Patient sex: M
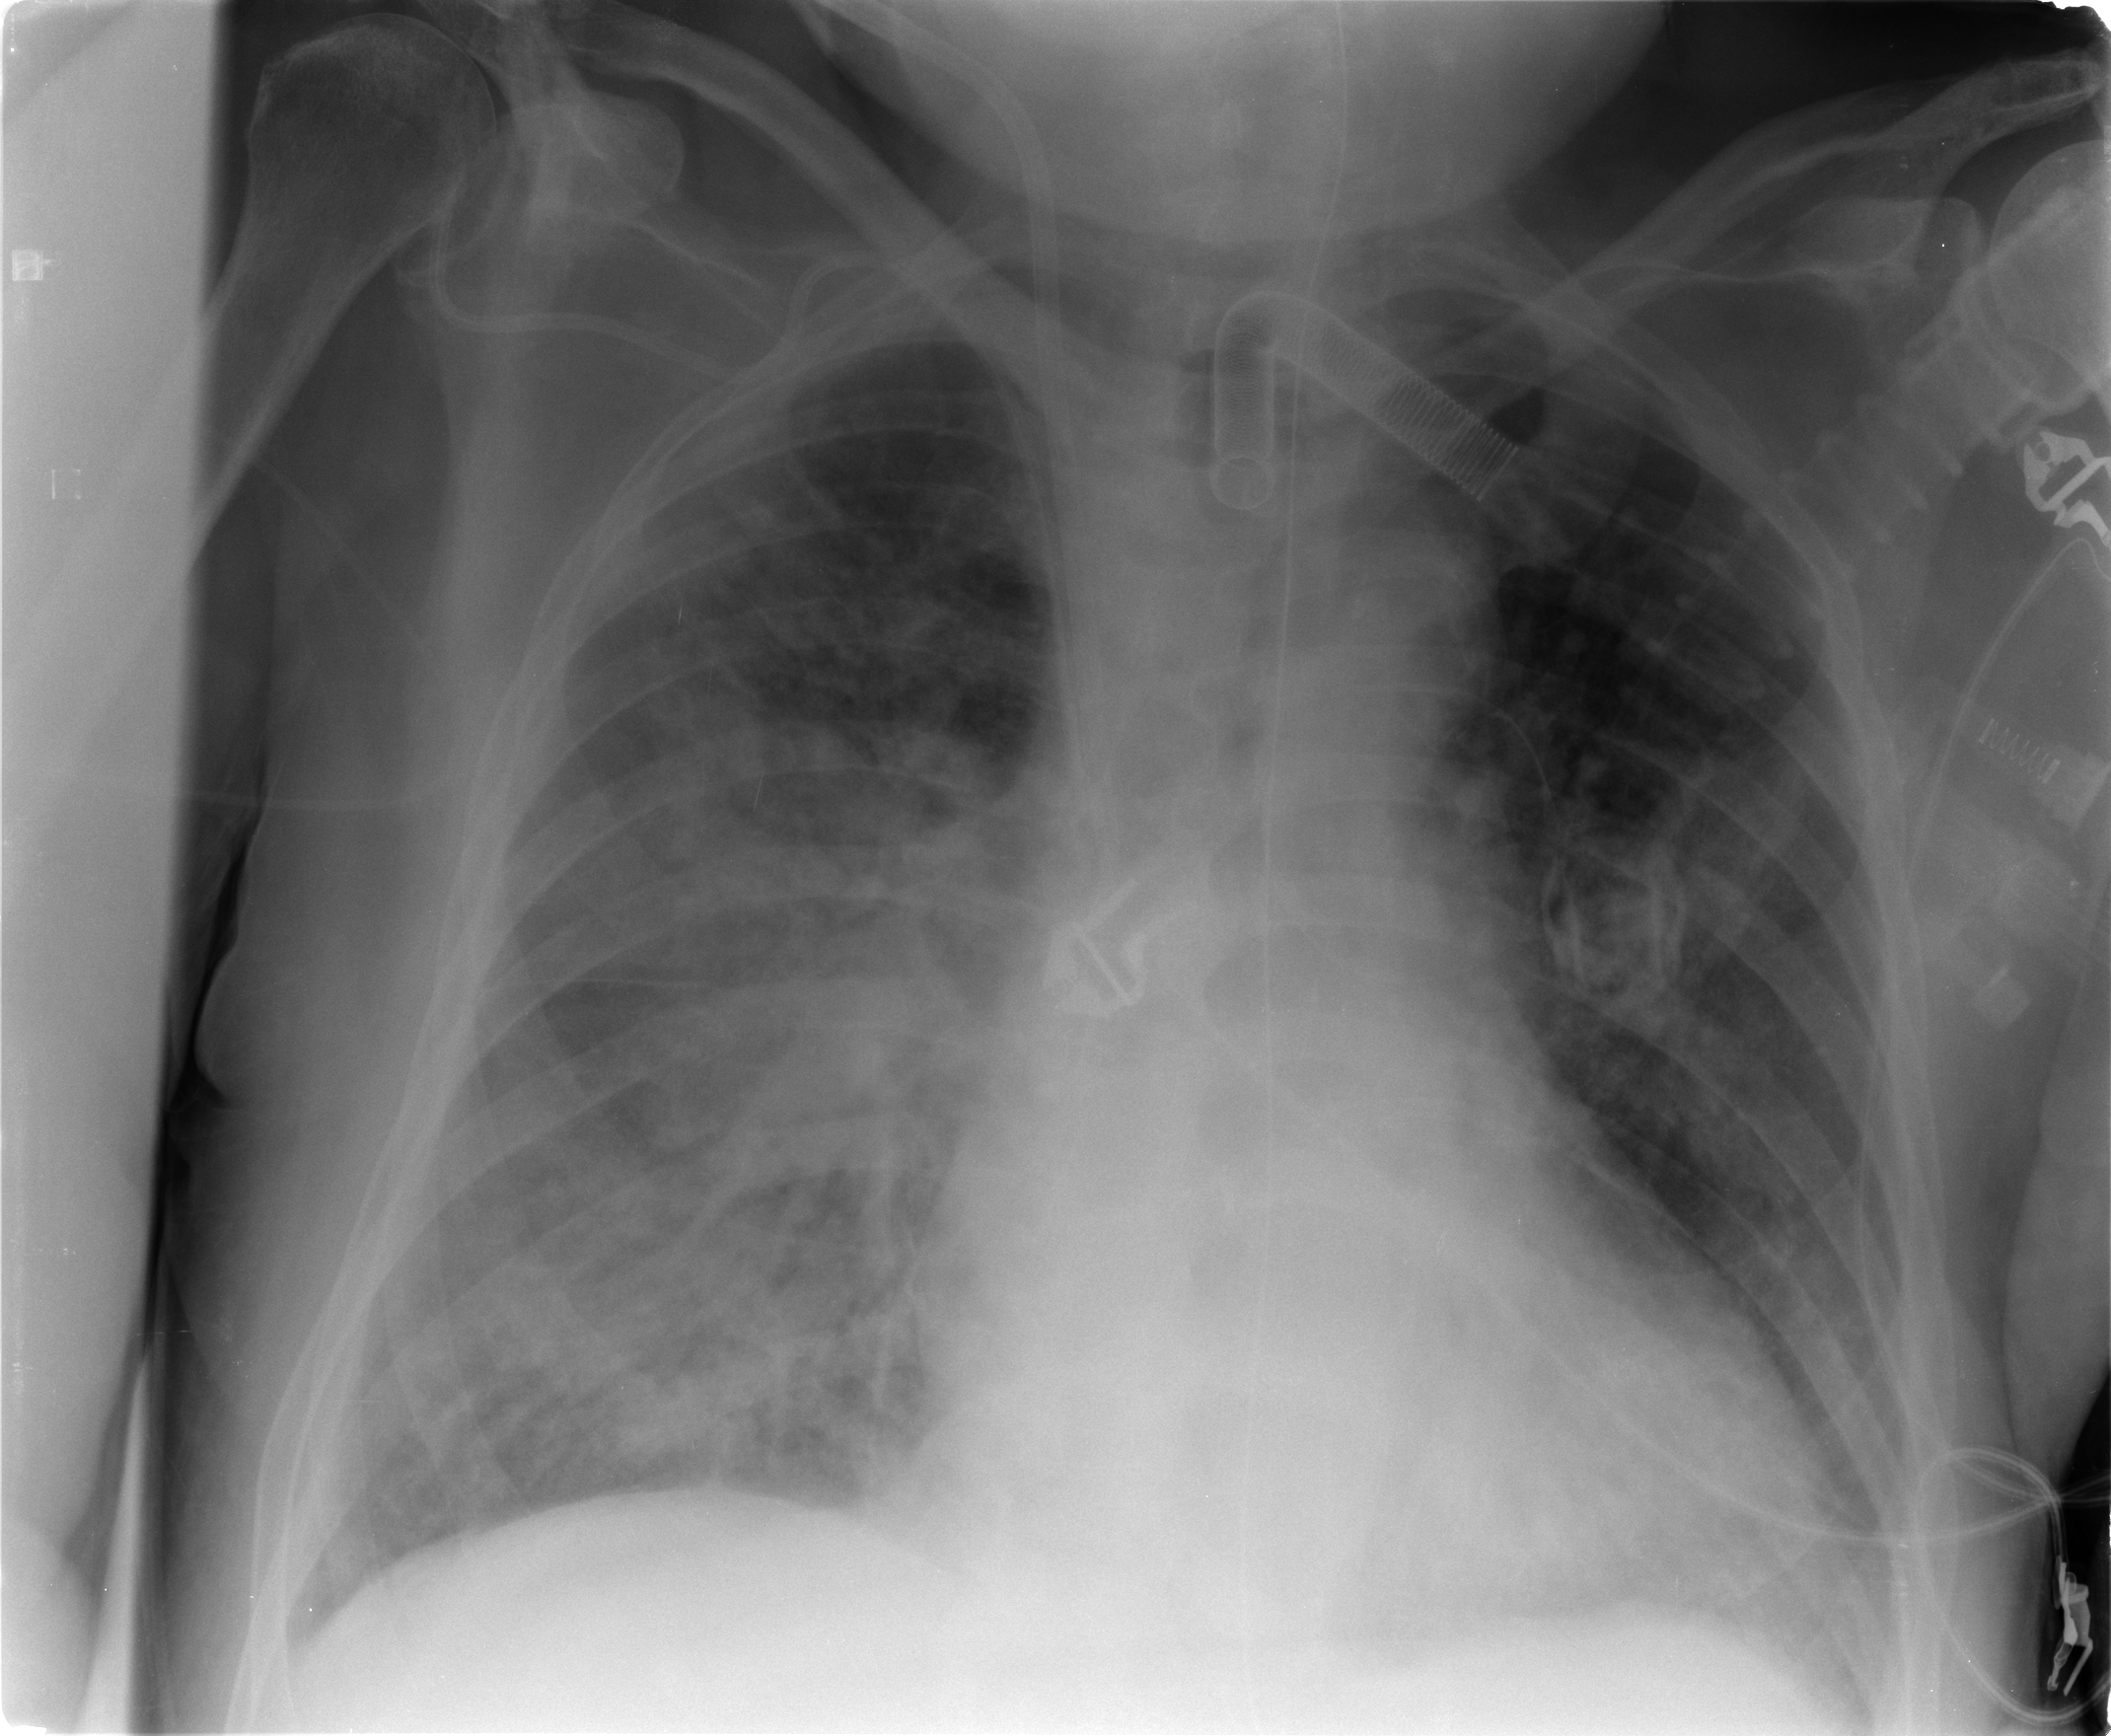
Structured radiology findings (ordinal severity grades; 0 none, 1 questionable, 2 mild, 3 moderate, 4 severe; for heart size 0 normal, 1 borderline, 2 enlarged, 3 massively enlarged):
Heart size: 0
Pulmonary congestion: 1
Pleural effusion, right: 0
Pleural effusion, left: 0
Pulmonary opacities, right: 3
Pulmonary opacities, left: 2
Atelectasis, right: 2
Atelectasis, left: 1